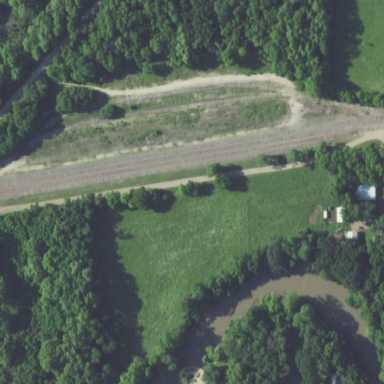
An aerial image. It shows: Yard used for service on railway land.